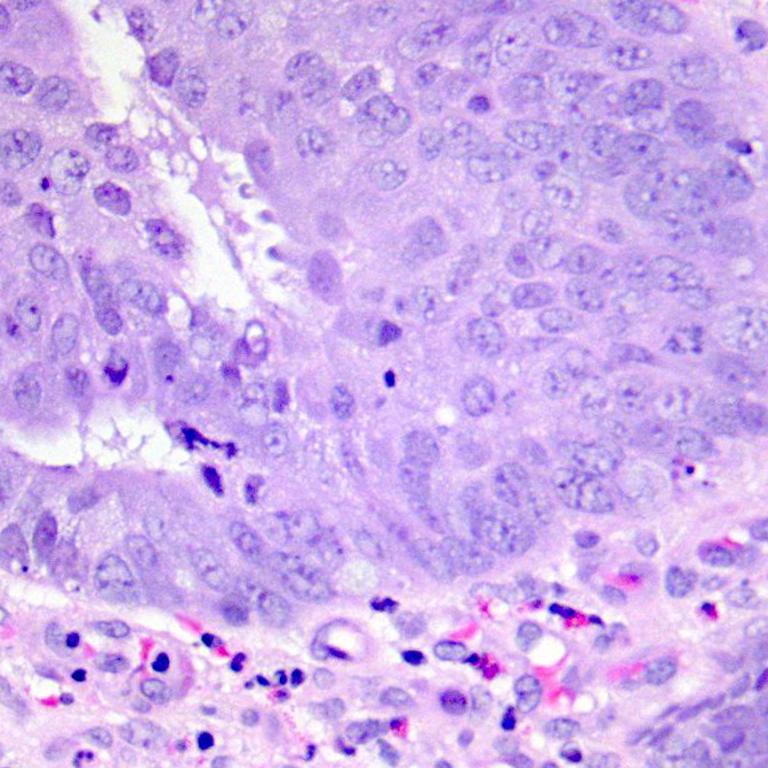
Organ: colon
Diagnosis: adenocarcinomas